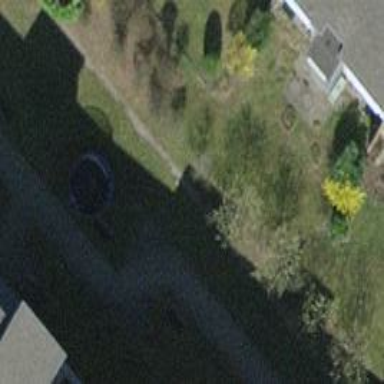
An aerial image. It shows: Urban tree adds touch of nature to the surroundings.